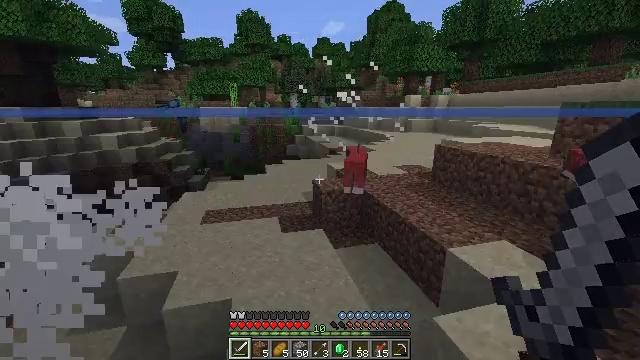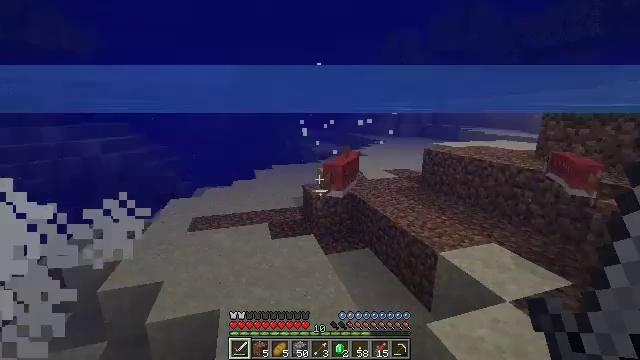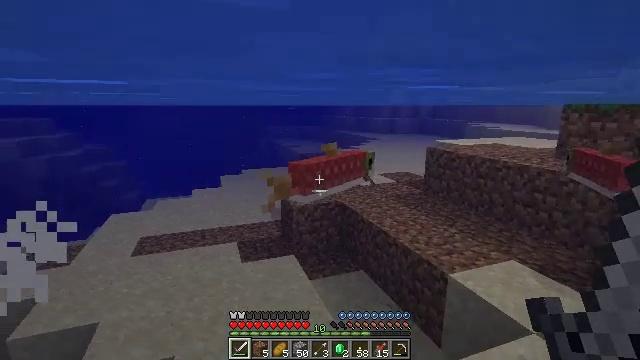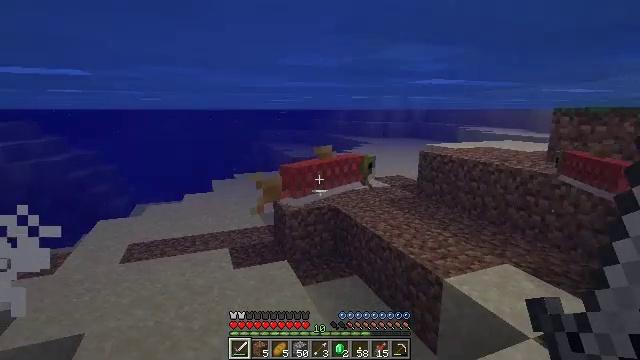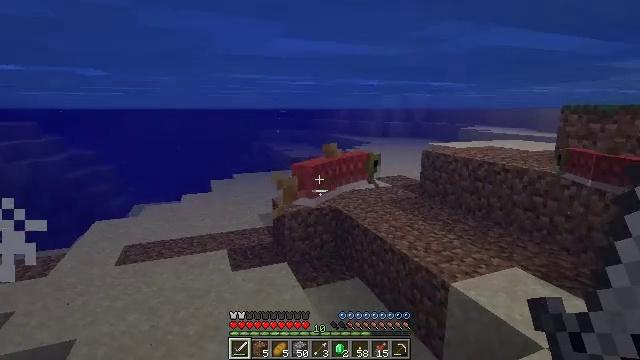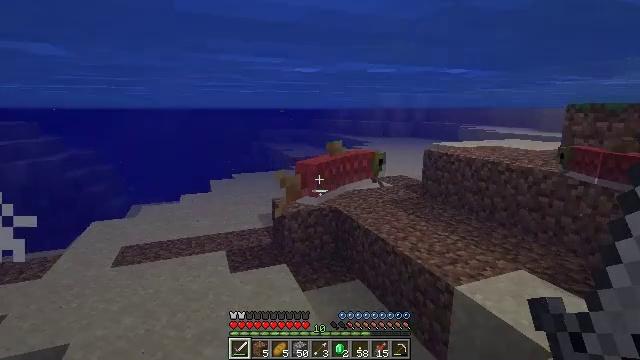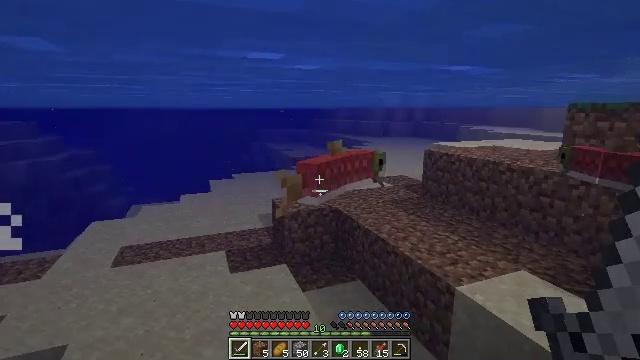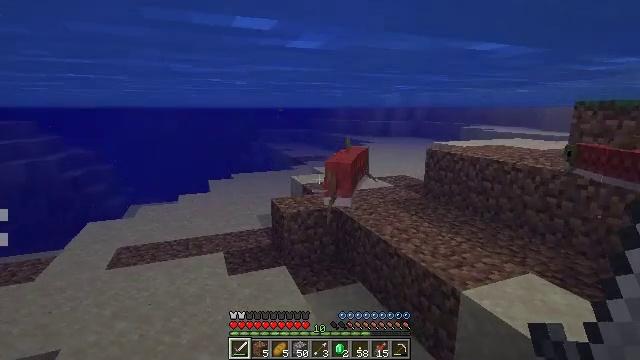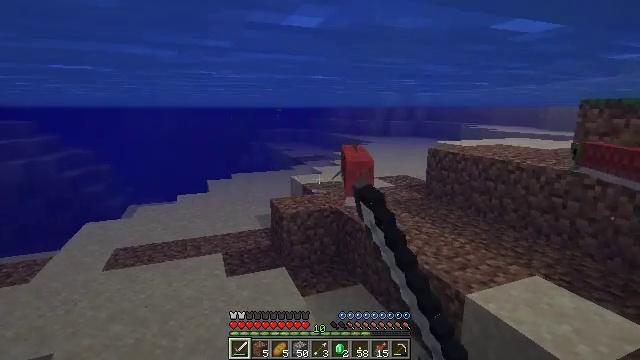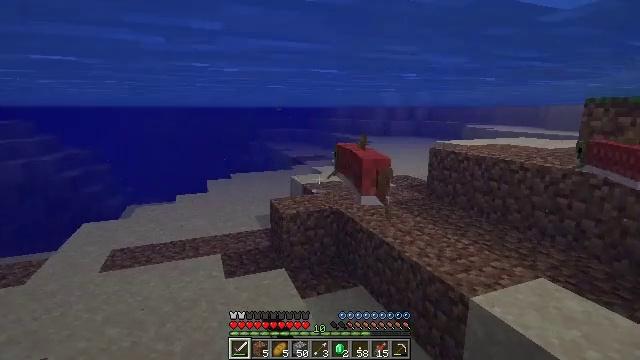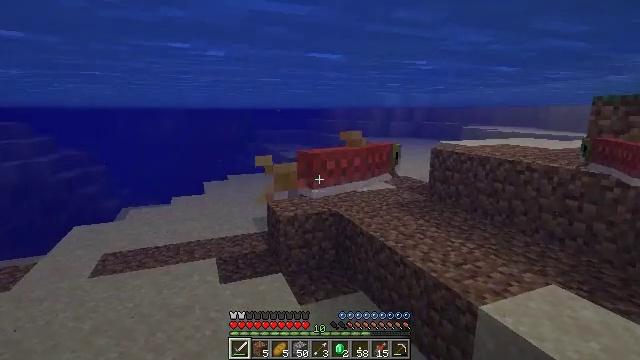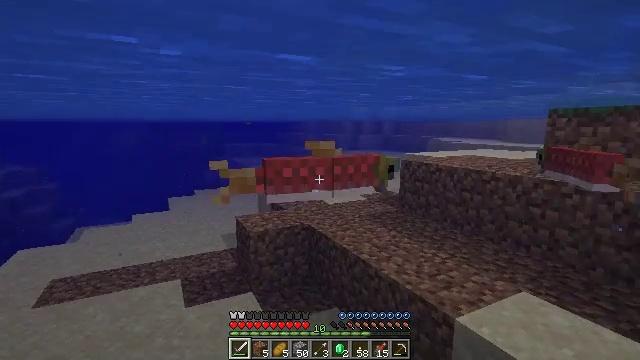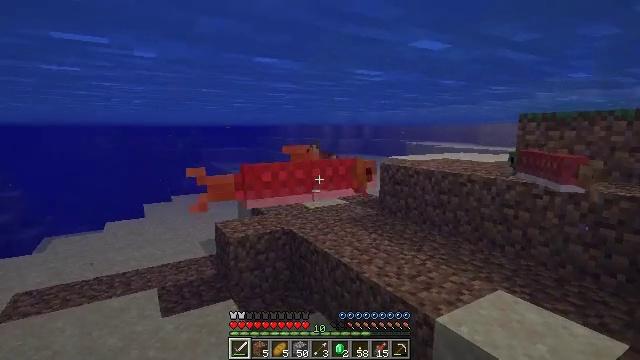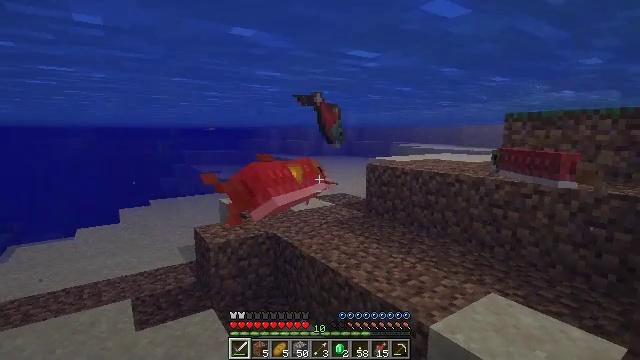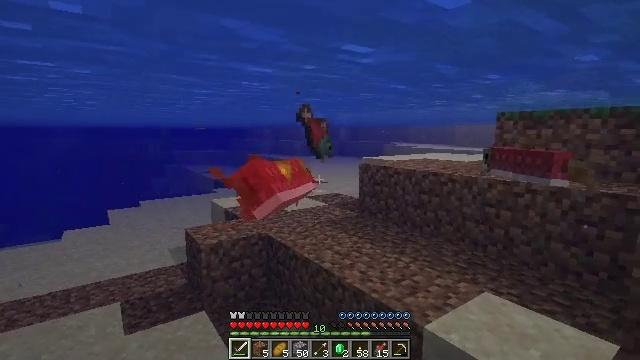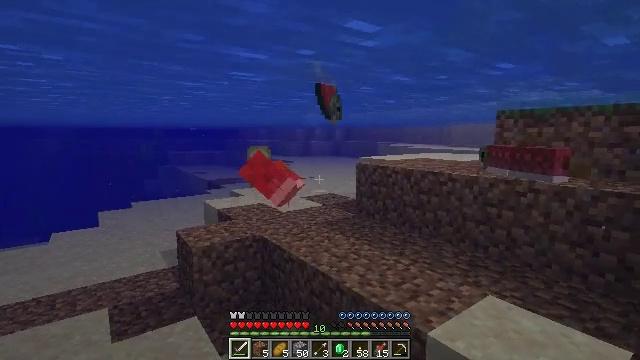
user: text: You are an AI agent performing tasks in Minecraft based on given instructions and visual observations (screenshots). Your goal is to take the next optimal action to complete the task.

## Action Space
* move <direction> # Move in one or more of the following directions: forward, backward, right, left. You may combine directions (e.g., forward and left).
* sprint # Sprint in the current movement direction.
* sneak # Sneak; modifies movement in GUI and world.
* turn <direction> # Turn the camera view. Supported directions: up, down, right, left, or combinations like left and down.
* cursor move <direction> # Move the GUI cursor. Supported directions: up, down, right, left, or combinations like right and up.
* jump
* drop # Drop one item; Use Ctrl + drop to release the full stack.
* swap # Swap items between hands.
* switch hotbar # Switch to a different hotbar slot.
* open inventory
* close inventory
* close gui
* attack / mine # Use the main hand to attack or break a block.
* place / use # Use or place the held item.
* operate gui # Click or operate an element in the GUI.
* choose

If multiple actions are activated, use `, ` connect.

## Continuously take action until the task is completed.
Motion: motion action
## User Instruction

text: Hunt a salmon.
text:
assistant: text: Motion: move forward, turn right and up
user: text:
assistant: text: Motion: move forward, turn right and up
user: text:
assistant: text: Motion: move forward, turn right
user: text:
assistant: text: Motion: move forward
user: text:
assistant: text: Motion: move forward
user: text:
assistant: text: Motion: move forward
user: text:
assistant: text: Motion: move forward, attack / mine
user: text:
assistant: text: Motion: move forward, attack / mine
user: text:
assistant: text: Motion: move forward, attack / mine
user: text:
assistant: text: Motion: move forward
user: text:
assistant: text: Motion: move forward, turn right and up
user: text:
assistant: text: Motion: move forward, turn right
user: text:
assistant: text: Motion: move forward, turn right
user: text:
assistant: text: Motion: move forward, turn right
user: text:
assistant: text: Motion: move forward
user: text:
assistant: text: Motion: move forward
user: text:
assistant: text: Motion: move forward
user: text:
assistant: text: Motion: move forward
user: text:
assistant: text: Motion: move forward and move left
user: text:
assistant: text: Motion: move forward and move left
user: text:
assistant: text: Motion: move forward and move left
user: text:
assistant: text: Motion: move forward and move left, turn right
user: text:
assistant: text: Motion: move forward and move left, turn right
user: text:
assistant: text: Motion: move forward and move left, turn right and down
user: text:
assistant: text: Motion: move forward and move left, turn right
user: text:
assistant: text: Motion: move forward, turn right
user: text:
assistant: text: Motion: move forward, jump
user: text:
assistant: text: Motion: move forward, jump
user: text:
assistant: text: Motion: move forward, jump
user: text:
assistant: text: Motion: move forward, jump